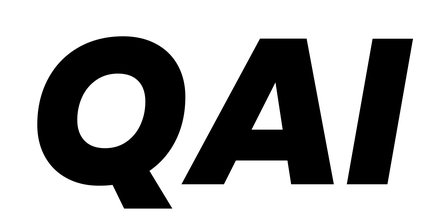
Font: Poppins-ExtraBoldItalic